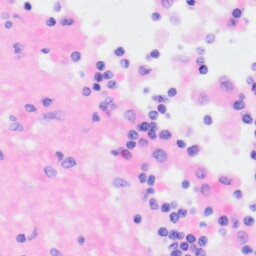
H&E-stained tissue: Kidney